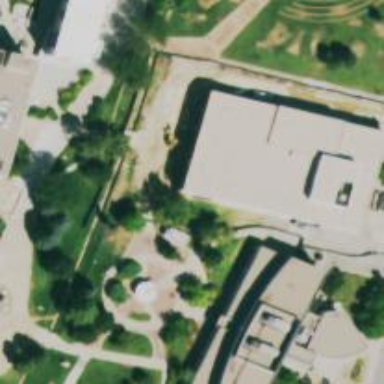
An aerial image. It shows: University building.